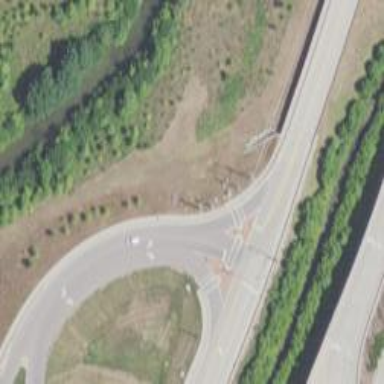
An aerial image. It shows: Secondary link road.